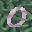
Label: 0